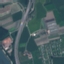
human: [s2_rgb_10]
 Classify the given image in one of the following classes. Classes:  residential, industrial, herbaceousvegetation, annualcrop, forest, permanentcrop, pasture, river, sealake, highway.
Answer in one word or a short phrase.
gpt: Highway